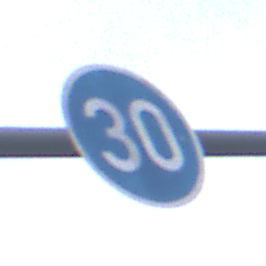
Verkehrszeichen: VorgeschriebeneMindestgeschwindigkeit
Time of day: SunriseSunset
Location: Outdoor (Urban)
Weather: PartlyCloudy
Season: NotSpecified
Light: Natural